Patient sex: M
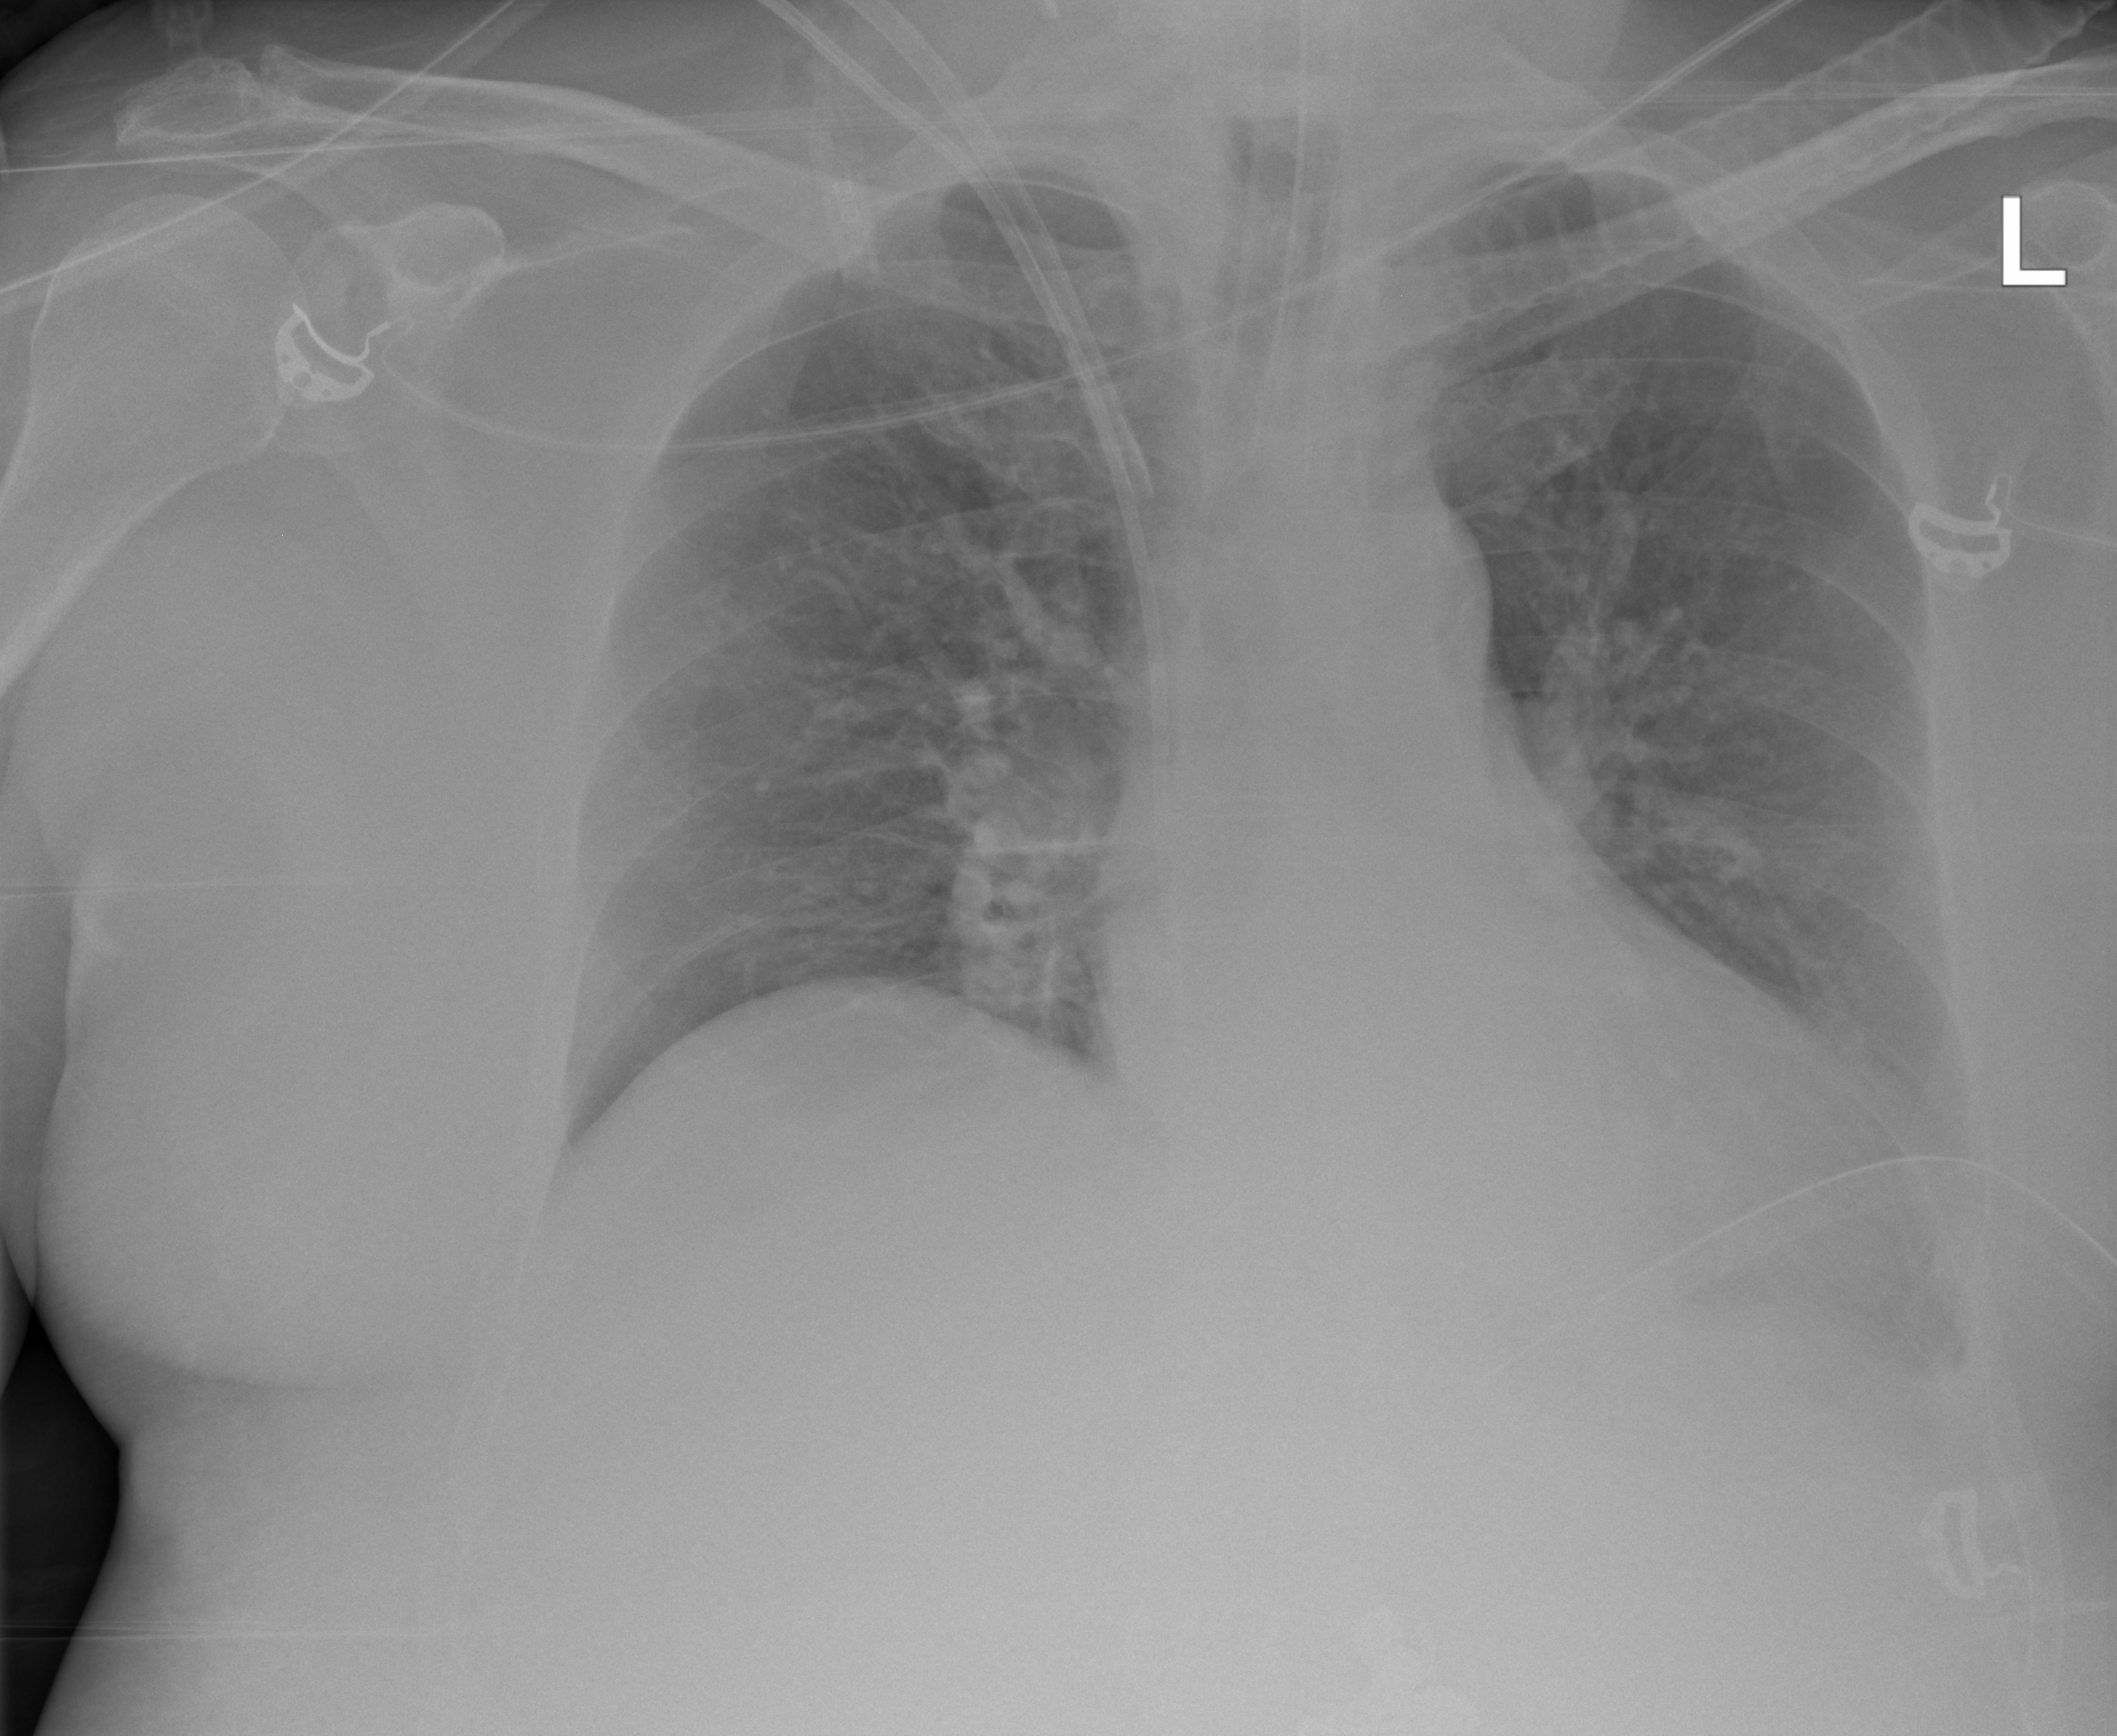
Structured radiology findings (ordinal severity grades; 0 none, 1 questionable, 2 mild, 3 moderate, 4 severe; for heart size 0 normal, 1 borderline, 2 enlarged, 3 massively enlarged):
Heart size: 2
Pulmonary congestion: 2
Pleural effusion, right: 0
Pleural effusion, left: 0
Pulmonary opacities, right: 2
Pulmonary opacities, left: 2
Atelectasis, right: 2
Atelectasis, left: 2